Interaction volume radius: 10 \u00c5
Interaction volume height: 10 \u00c5
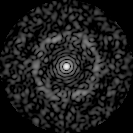
Disorder parameter: 0.7975